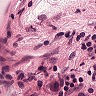
Metastatic tissue present: yes